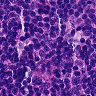
Metastatic tissue present: no